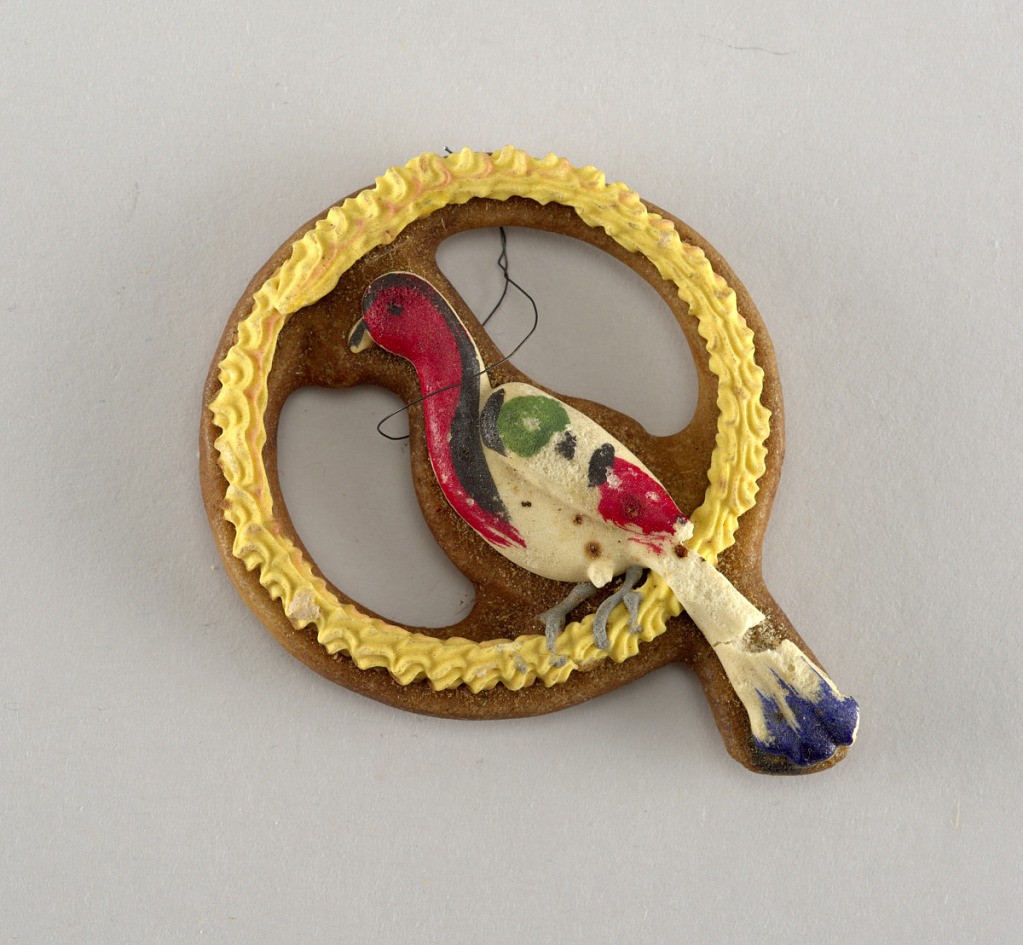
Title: Ornament, Christmas tree
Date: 1850–99
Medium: Dough and sugar
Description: A ring with yellow frosting, with a colorful bird of sugar on dough perched in it, all in relief.